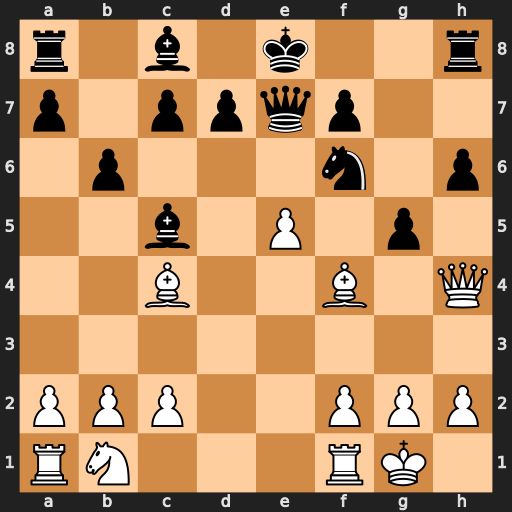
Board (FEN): r1b1k2r/p1ppqp2/1p3n1p/2b1P1p1/2B2B1Q/8/PPP2PPP/RN3RK1
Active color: w
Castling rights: kq
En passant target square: -
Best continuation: Bxg5 hxg5 Qxh8+